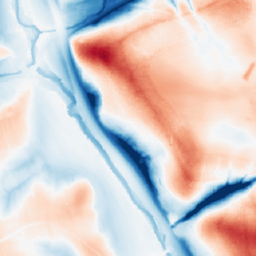
Category: classical
Decomposition family: gaussian
Decomposition parameters: sigma: 20
Upsampling method: nearest
Upsampling parameters: scale: 2
Upsampling scale: 2